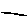
Label: line